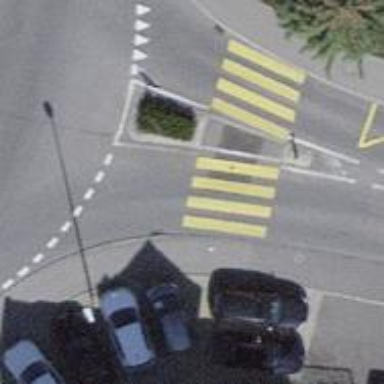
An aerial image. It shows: Footway located on traffic island.